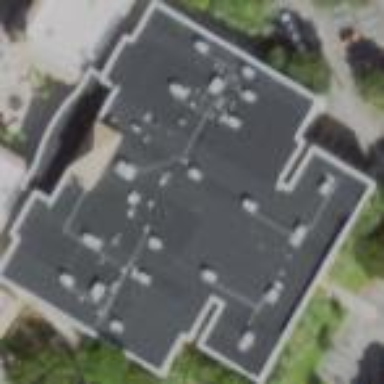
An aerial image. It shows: Cinema building.